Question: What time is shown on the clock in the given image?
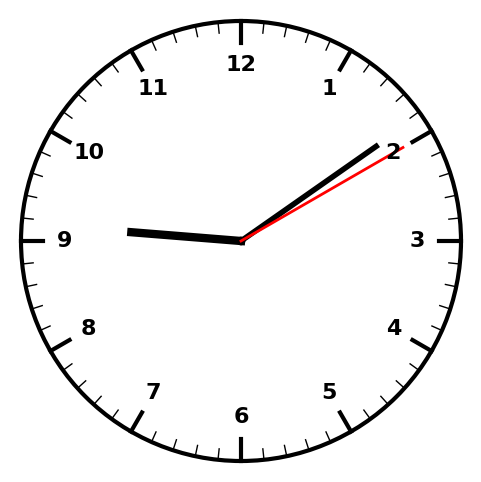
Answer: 09:09:10